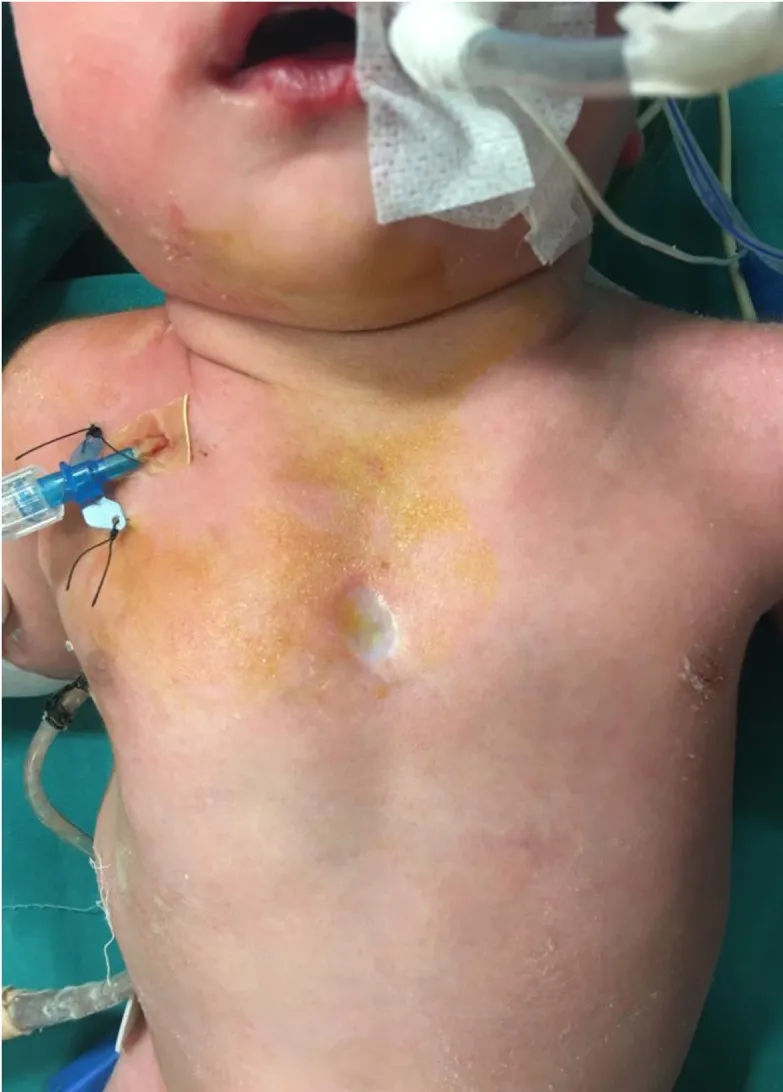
On the chest midline, the superior part of the skin which is in front of the heart was fibrotic, and paradoxical respiratory movements were present in this area.
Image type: medical_photograph (skin_photograph)